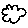
Label: cloud